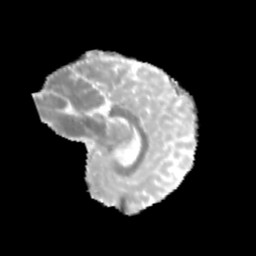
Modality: MD
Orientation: sagittal
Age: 13
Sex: male
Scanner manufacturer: siemens
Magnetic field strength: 3 T
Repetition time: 3.8 s
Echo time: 0.07 s